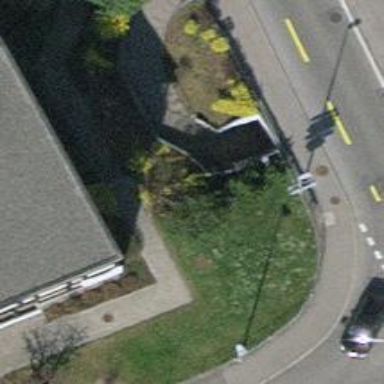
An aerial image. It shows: Tunnel footway.